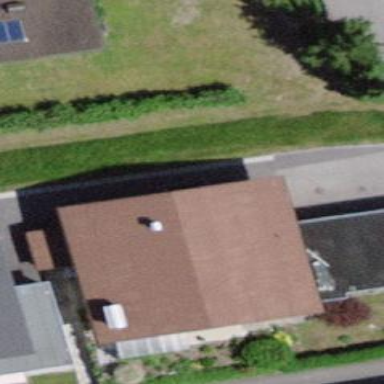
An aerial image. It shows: Building.